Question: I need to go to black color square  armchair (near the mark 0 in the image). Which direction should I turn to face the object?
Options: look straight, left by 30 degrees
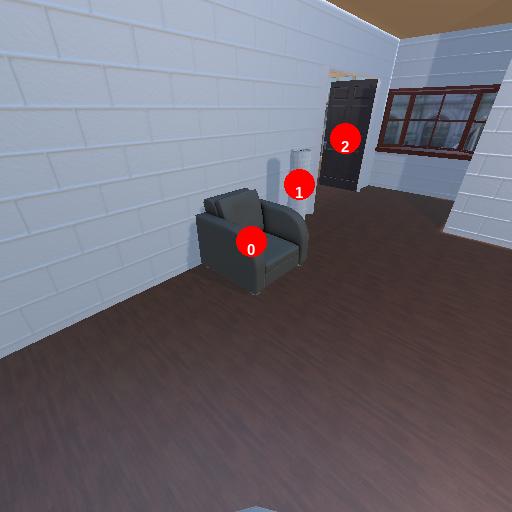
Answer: look straight